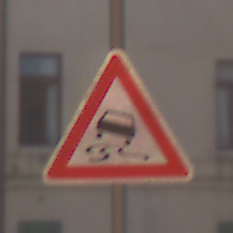
Verkehrszeichen: SchleuderOderRutschgefahr
Umgebung: Outdoor, Urban
Tageszeit: MorningAfternoon
Wetter: Clear
Licht: Natural
Jahreszeit: NotSpecified
Kontrast: HighContrast